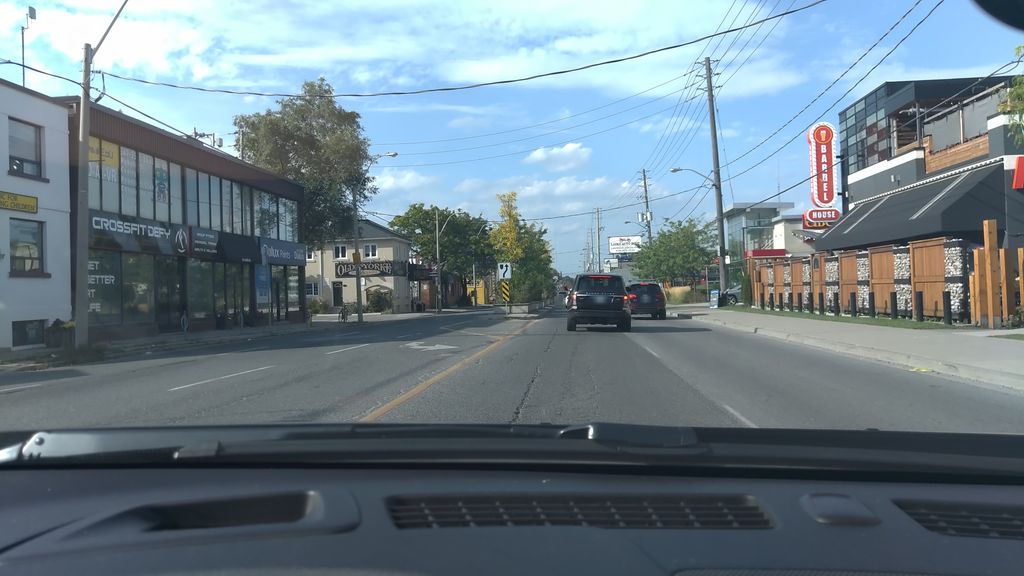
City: toronto